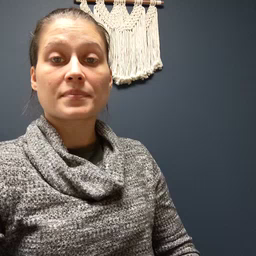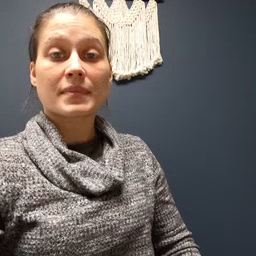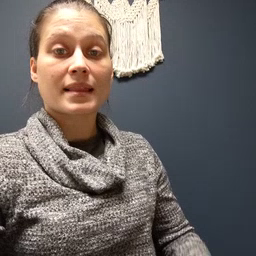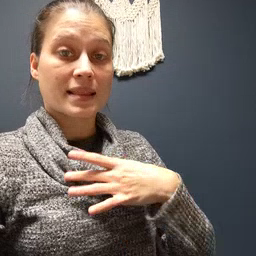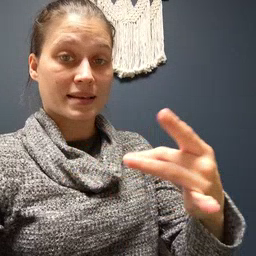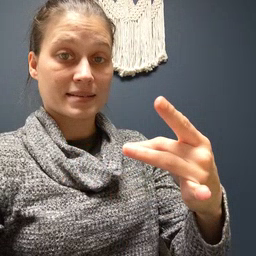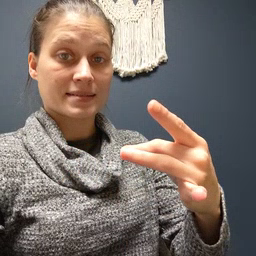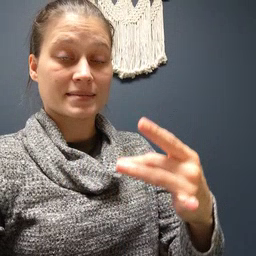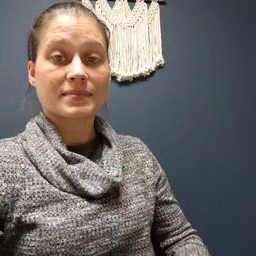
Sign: like